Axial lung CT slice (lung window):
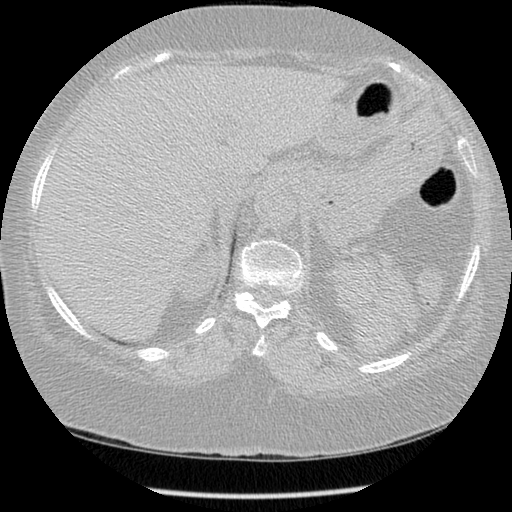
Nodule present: no